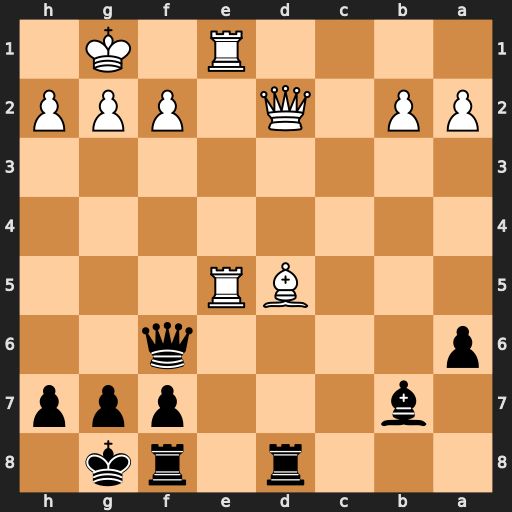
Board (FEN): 3r1rk1/1b3ppp/p4q2/3BR3/8/8/PP1Q1PPP/4R1K1
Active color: b
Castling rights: -
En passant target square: -
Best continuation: Qd6 Bxf7+ Rxf7 Qxd6 Rxd6